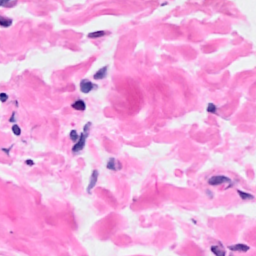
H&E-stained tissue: Breast